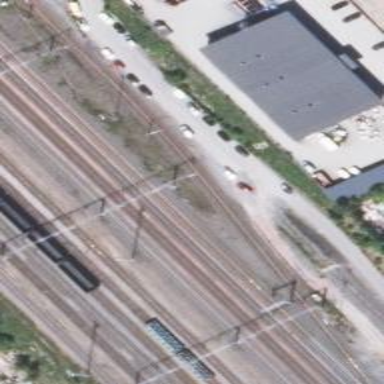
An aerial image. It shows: Railway track with electrified contact lines. This is siding track.